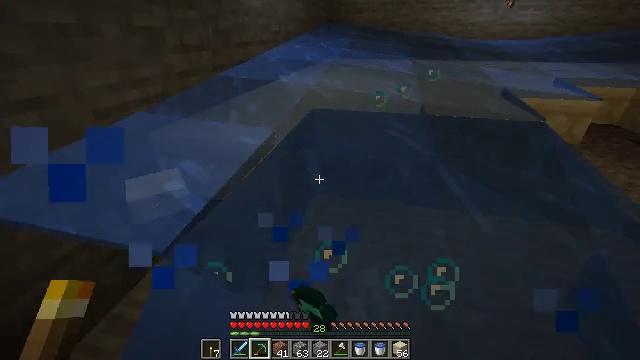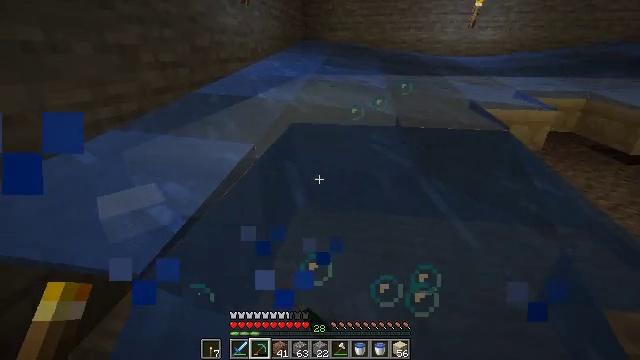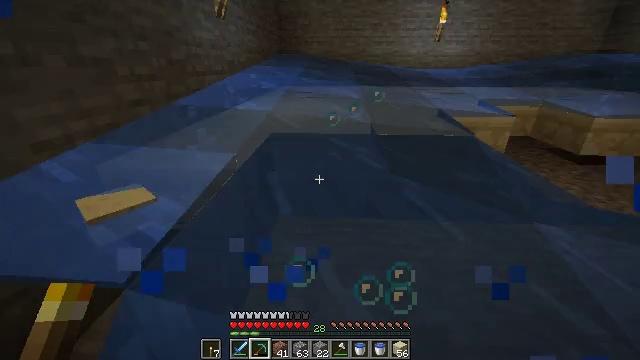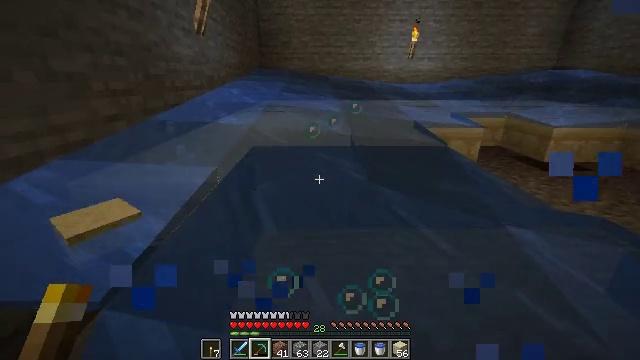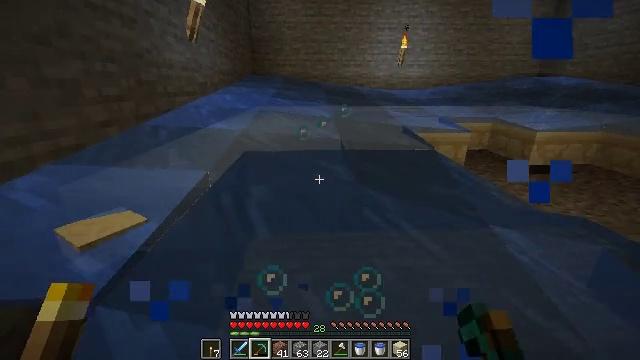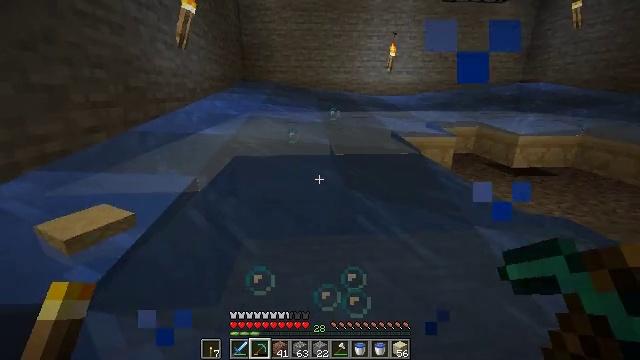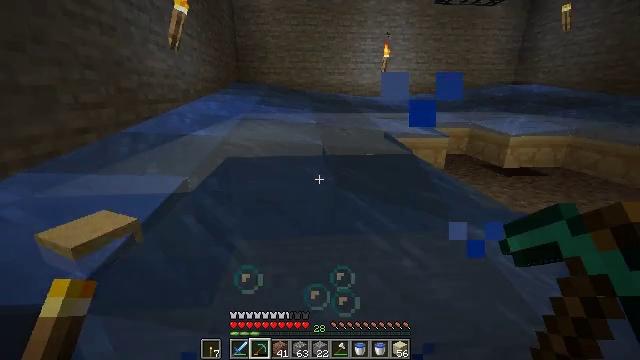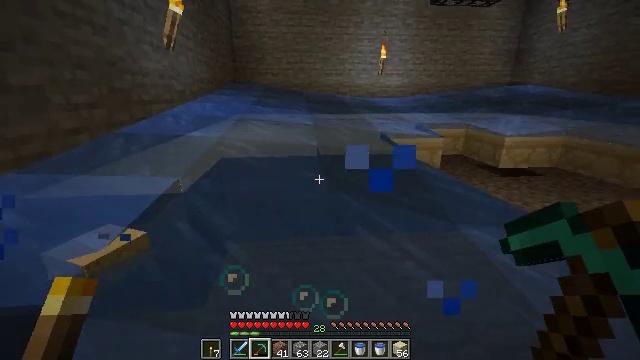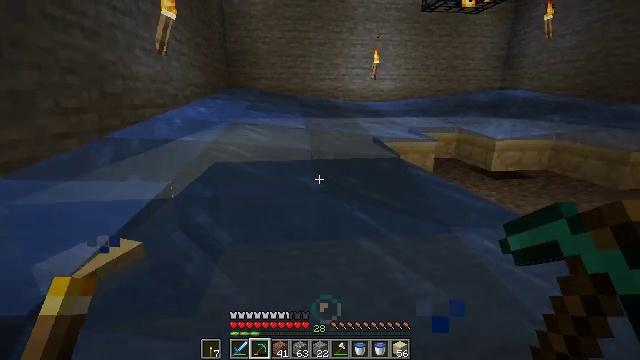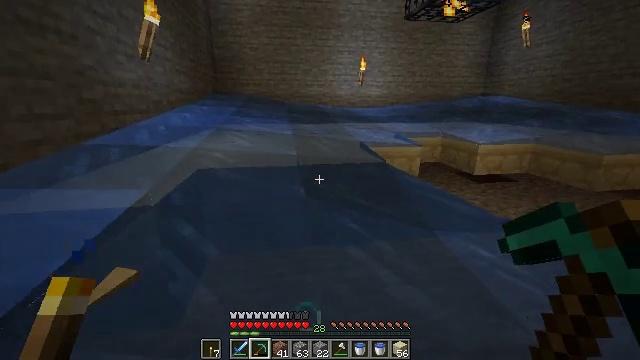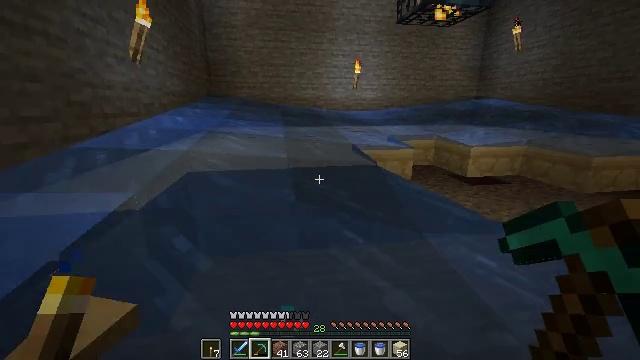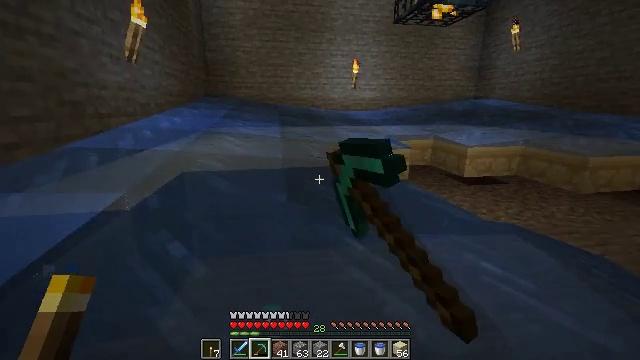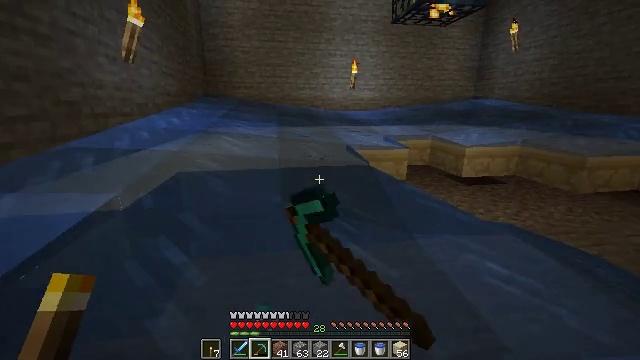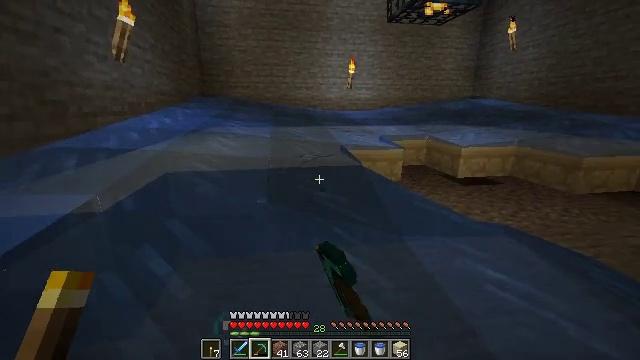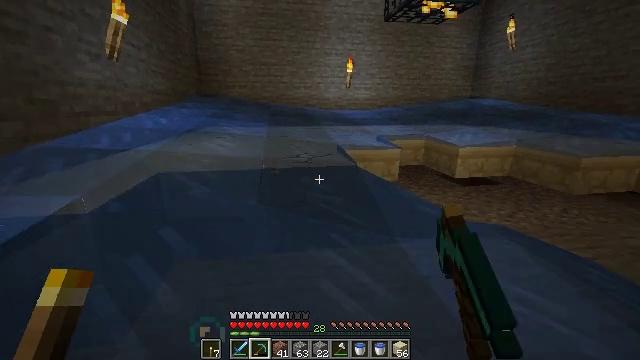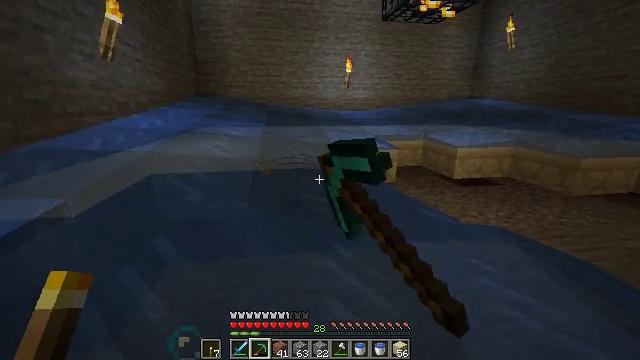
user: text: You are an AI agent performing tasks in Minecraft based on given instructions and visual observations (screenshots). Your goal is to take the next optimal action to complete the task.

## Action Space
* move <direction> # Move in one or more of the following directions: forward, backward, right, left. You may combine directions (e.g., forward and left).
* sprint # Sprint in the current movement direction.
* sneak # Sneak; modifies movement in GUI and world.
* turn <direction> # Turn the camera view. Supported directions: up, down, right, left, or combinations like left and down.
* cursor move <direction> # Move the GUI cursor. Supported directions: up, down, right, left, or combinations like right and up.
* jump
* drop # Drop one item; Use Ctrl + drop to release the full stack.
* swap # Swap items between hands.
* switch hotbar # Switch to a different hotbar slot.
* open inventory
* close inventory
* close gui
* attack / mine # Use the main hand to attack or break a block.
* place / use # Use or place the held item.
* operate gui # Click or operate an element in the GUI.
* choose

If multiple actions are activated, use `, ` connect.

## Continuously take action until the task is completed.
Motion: motion action
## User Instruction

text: Attack the sandstone slab to gather it.
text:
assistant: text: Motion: turn right and up
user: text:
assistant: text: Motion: turn right and up
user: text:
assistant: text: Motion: turn right and up
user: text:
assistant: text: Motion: turn right and up
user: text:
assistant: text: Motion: turn right and up
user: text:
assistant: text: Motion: no_op
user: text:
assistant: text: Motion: no_op
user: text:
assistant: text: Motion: turn right
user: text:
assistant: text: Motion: turn right and up
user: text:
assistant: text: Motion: attack / mine
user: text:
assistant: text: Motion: attack / mine
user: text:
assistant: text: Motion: move forward, attack / mine
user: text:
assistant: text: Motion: move forward, attack / mine
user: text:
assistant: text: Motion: move forward, attack / mine
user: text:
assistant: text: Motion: move forward, attack / mine
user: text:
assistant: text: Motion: move forward, attack / mine
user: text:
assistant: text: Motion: move forward, attack / mine
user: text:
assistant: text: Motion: move forward, attack / mine
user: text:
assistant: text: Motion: move forward, turn left, attack / mine
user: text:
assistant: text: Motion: move forward, attack / mine
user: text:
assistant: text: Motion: move forward, attack / mine
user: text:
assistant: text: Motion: move forward and move left, attack / mine
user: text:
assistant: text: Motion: move forward and move left, attack / mine
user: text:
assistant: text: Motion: move forward and move left, attack / mine
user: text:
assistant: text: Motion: move forward, attack / mine
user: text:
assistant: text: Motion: move forward, attack / mine
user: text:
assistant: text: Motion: move forward, attack / mine
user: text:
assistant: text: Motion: move forward, attack / mine
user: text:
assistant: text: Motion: move forward, attack / mine
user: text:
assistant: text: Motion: move forward, attack / mine